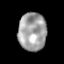
Tissue: prostate
Cell type: T cells
Senescence score: 0.3099
Nuclear area (px): 1046
Mean DAPI intensity: 161.444